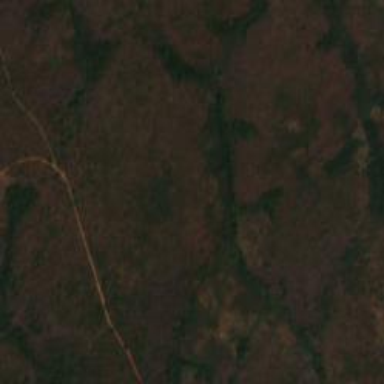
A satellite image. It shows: Forest area.